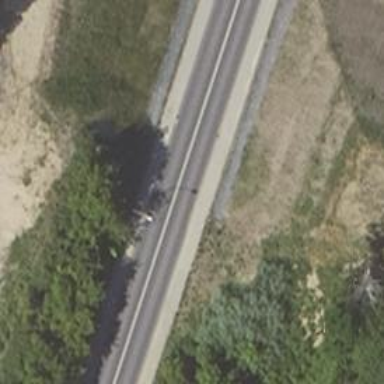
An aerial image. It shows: Secondary road with asphalt surface that goes through tunnel. There is cycle lane on this road.